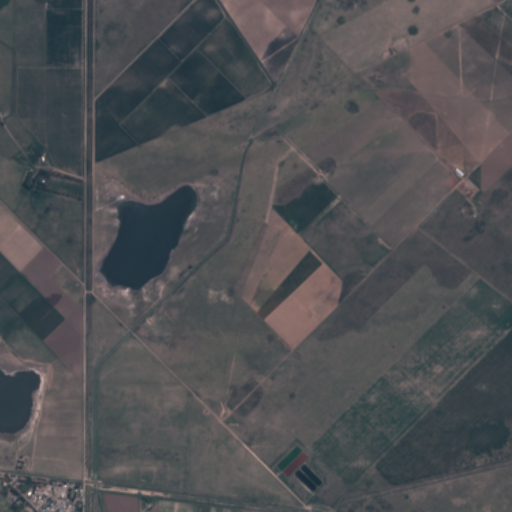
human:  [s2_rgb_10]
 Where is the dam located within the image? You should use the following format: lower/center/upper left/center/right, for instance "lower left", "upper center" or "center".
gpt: The dam is located in the lower left of the image.
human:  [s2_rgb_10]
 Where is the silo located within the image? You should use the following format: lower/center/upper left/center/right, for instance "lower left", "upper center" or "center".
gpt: The silo is located in the lower left of the image.
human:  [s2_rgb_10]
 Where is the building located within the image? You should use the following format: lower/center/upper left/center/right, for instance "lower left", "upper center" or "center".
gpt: There is no building in the image.